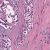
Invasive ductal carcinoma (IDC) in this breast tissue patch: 1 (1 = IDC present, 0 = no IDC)